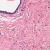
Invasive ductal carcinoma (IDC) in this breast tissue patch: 0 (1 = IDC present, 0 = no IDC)